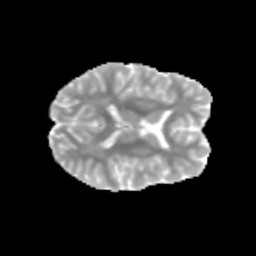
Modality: MD
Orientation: axial
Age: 14
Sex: female
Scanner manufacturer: siemens
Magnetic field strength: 3 T
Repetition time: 3.8 s
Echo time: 0.07 s